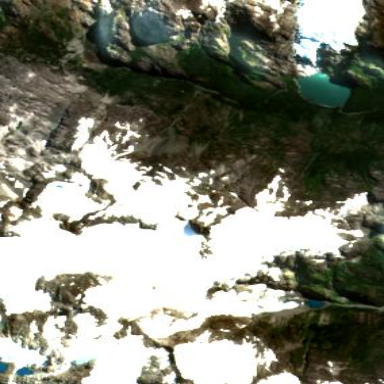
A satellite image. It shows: Majestic glacier in the distance.